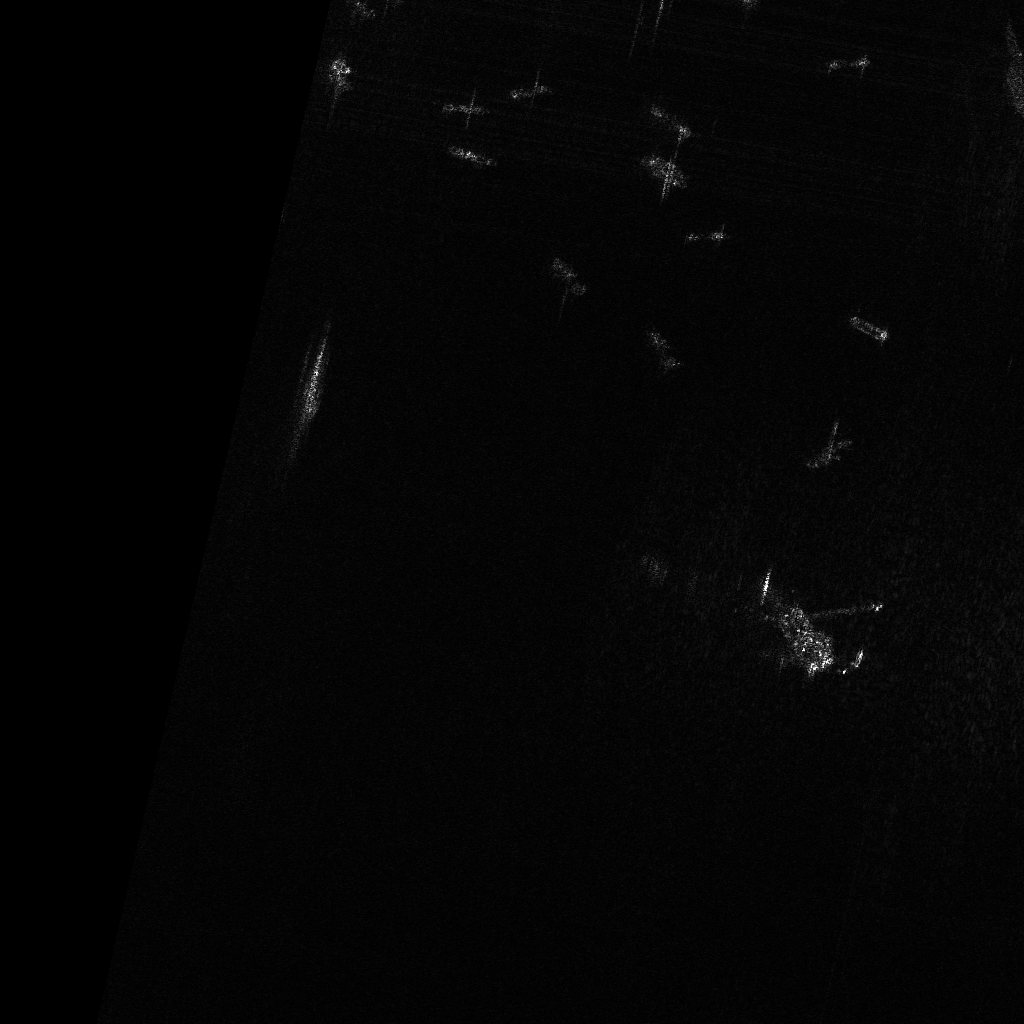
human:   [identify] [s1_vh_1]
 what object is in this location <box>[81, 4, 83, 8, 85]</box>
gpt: <ref>1 small fishing at the top right</ref>